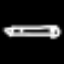
Label: pencil